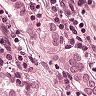
Metastatic tissue present: yes